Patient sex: F
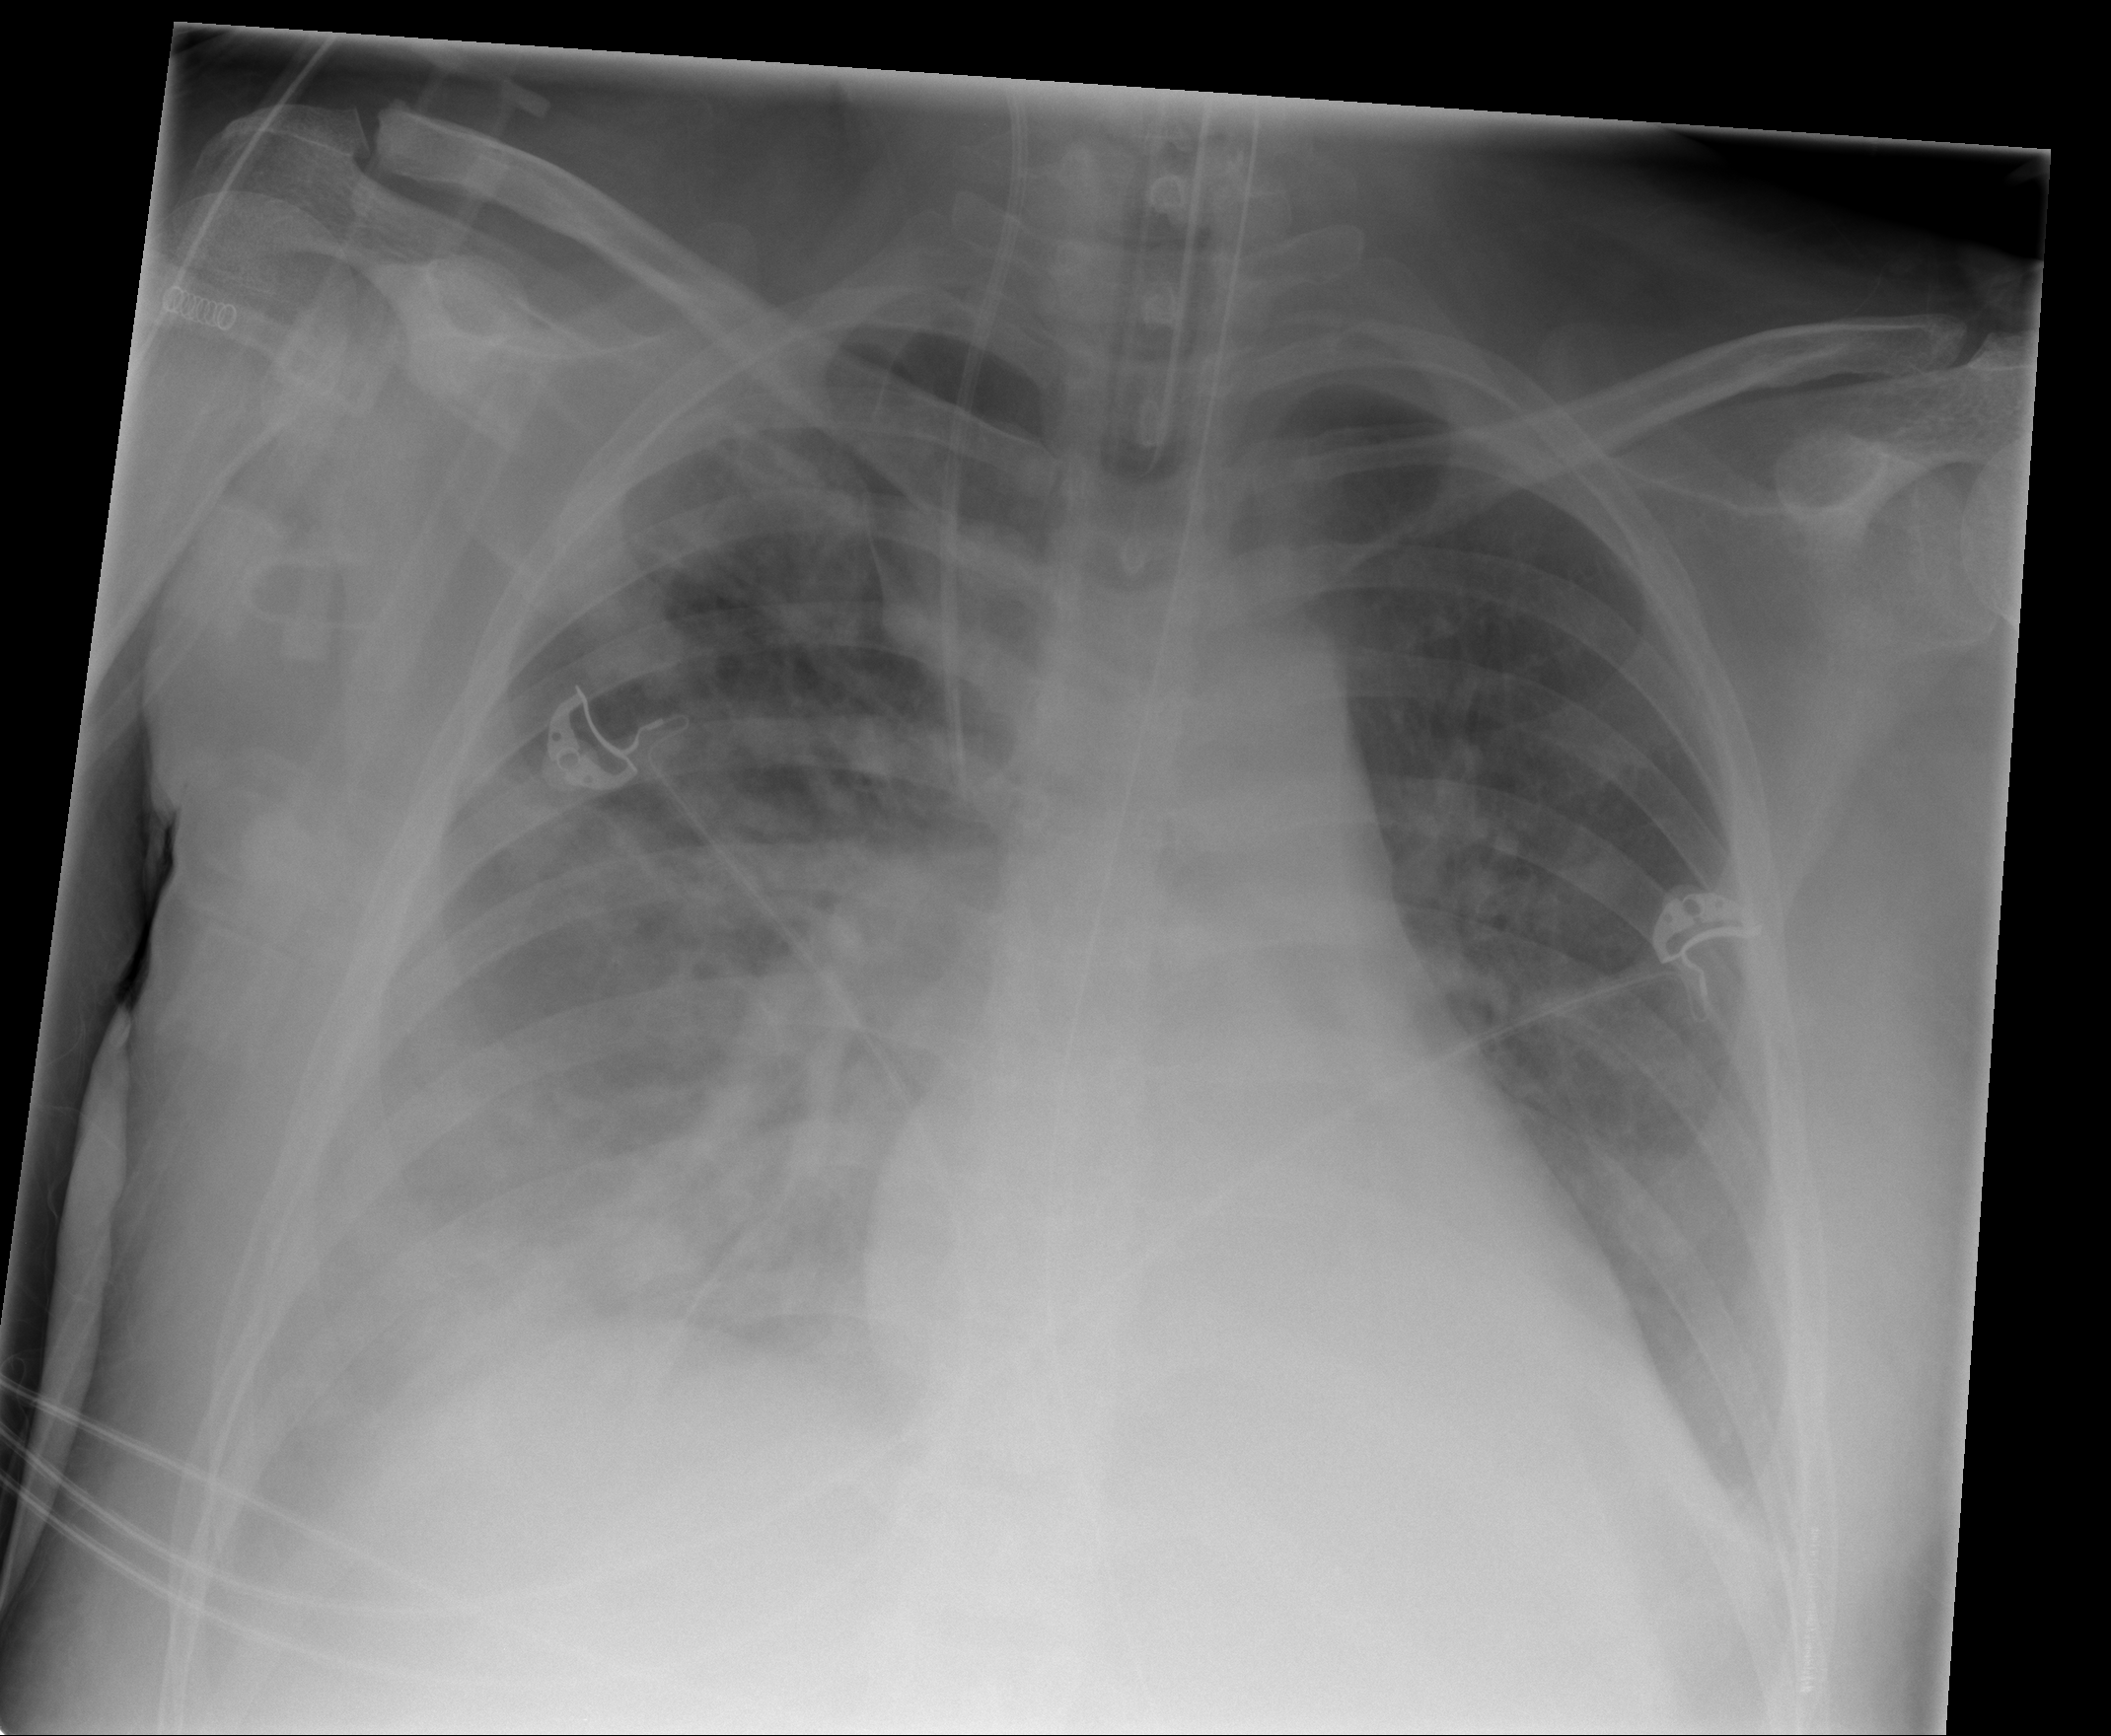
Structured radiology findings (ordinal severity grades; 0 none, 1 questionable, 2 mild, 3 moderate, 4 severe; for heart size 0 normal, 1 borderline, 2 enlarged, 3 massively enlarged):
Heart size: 0
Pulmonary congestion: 0
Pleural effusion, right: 2
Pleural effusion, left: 2
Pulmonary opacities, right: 2
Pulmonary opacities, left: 0
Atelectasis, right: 2
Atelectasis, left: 2